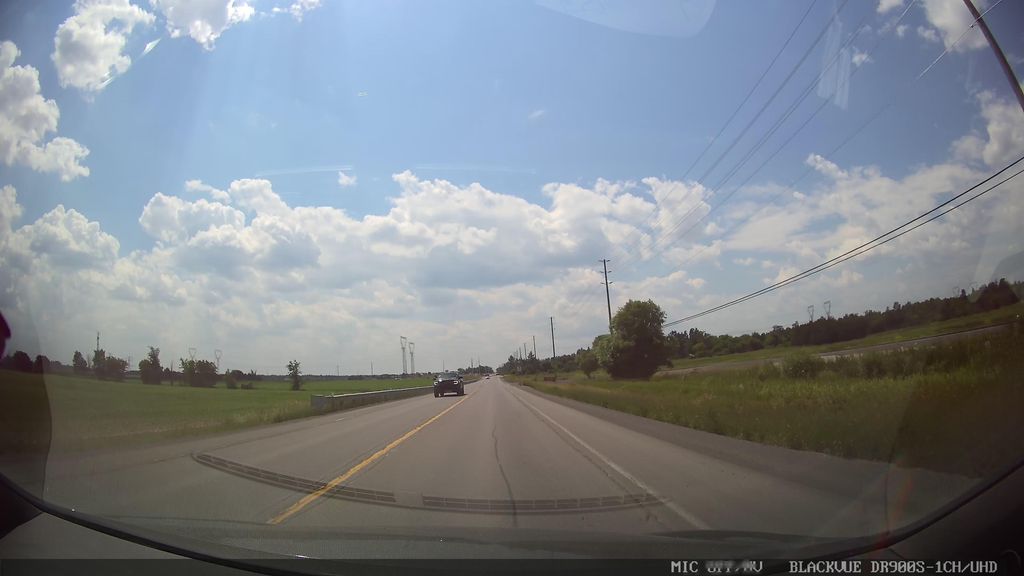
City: ottawa-gatineau